Brain MRI, t2w sequence, axial 2D slice.
Patient: age 29, sex F, weight 95 kg, height 1.95 m
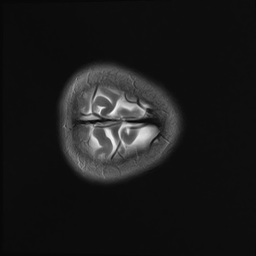